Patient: sex M, age 74
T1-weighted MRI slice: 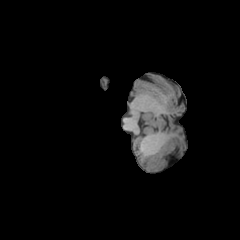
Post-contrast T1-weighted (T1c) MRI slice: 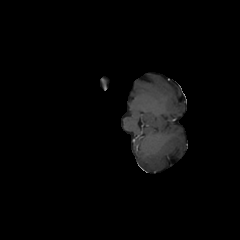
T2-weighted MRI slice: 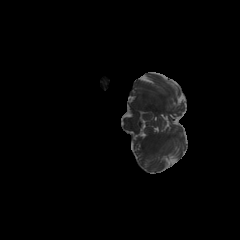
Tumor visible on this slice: no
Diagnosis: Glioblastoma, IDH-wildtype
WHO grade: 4